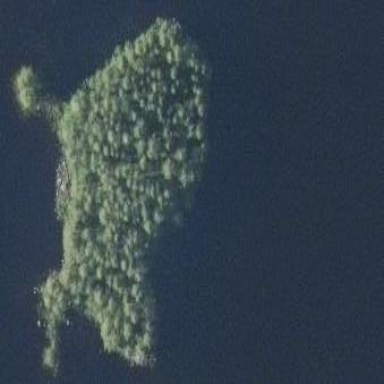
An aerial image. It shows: Forested islet.